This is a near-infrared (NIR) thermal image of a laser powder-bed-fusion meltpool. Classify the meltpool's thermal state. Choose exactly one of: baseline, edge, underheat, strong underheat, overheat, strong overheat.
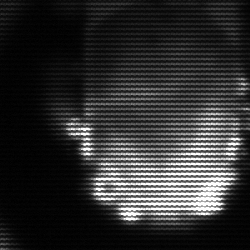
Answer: baseline